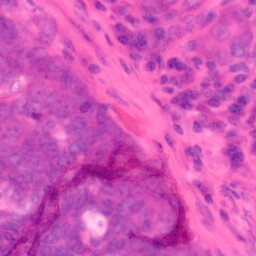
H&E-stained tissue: Colon